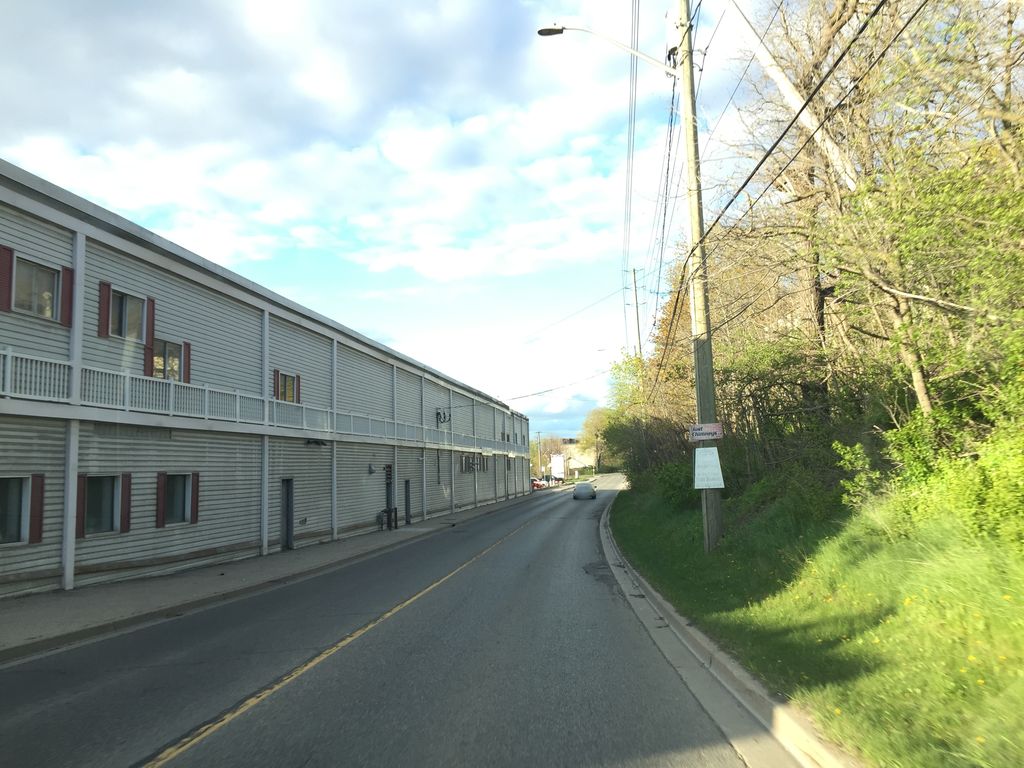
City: kitchener-waterloo